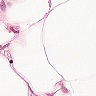
Metastatic tissue present: no